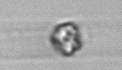
Label: Dactyliosolen_blavyanus